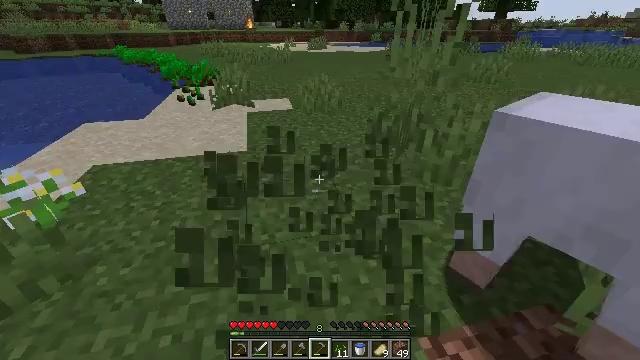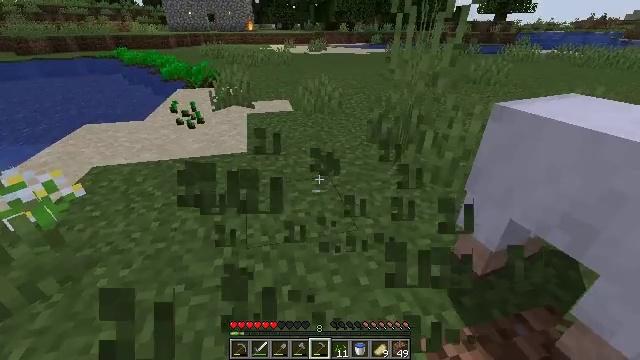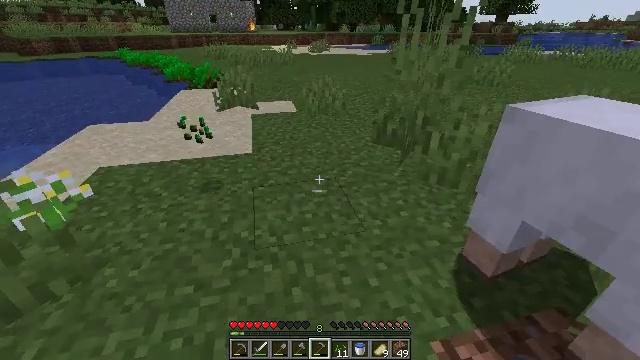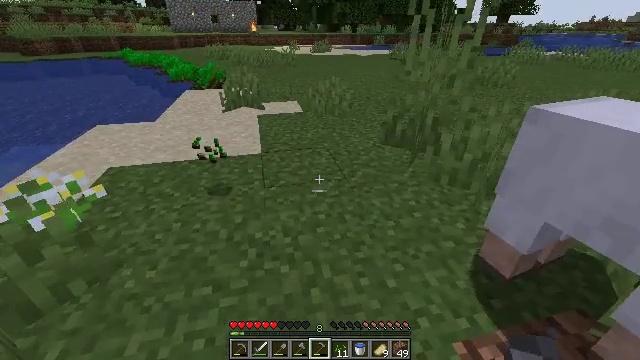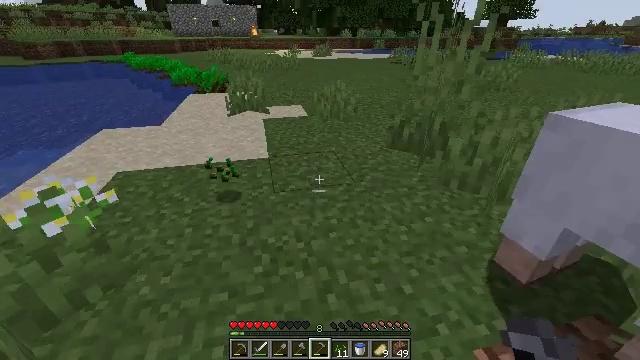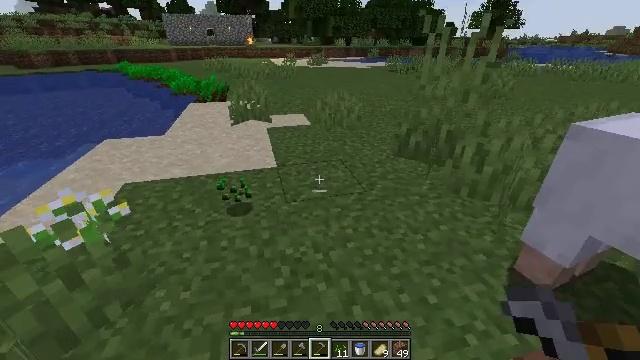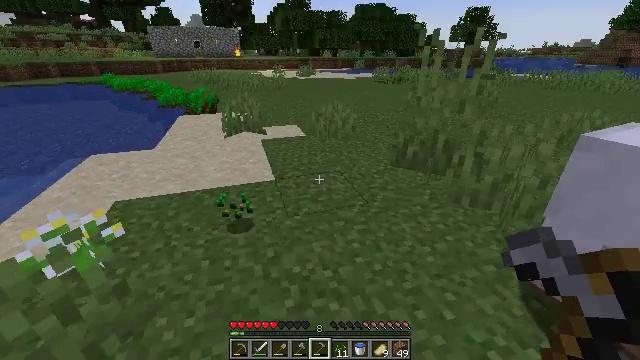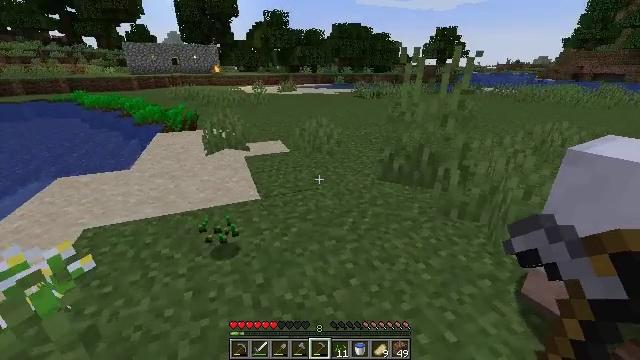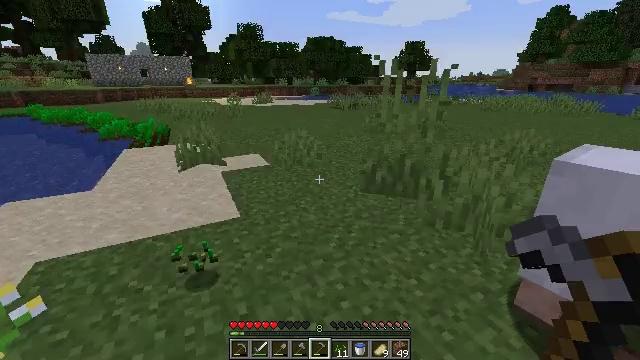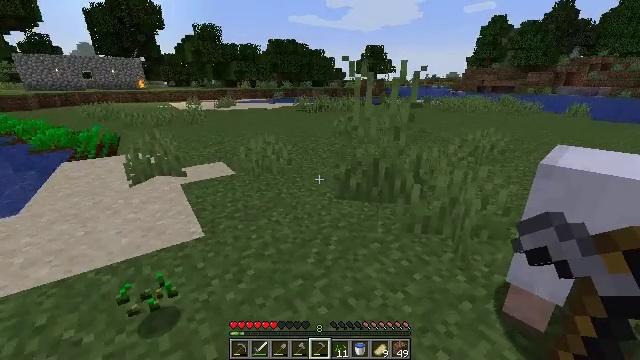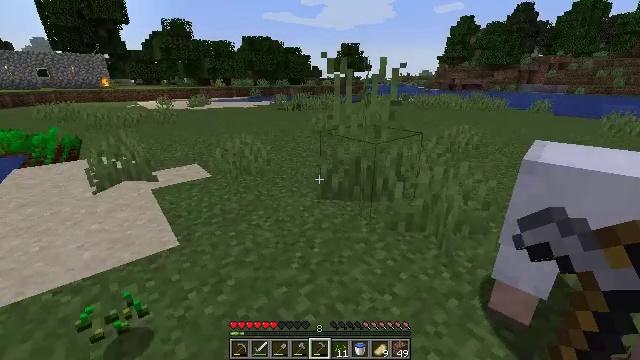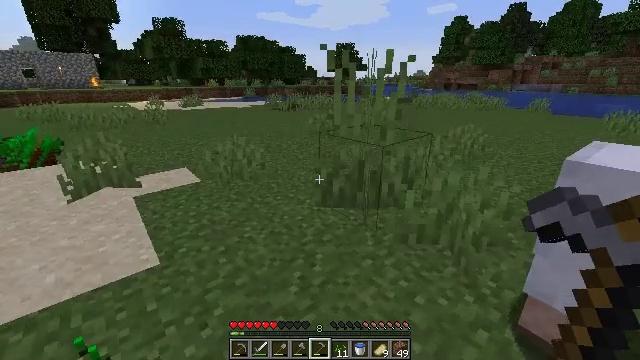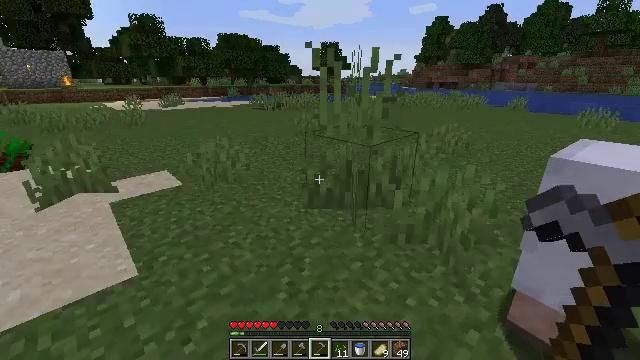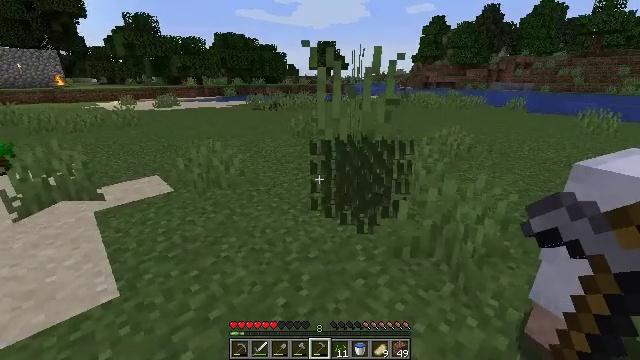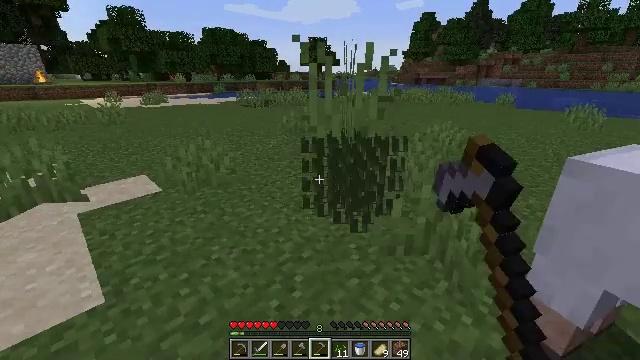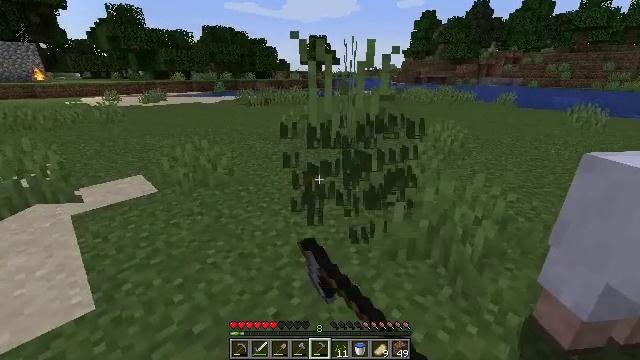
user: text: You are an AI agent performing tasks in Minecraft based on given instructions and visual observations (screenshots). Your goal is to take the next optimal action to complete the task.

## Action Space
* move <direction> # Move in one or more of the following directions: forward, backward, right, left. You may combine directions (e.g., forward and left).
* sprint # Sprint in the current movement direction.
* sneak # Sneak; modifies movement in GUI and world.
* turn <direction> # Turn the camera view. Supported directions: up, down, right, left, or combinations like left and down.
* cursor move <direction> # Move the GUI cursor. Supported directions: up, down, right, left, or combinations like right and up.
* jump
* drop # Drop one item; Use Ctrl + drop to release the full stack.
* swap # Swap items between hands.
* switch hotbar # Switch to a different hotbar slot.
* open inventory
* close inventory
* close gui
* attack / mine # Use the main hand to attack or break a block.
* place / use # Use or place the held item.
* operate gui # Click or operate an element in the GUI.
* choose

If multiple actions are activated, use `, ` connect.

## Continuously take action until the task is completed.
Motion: motion action
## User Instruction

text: Remove the tall grass to clear the area.
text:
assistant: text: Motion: no_op
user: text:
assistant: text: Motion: move left
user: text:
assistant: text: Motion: move left
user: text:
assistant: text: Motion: move left
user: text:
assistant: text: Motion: move left, turn right and up
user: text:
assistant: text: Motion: move forward, turn right and up
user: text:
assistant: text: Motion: move forward, turn right and up
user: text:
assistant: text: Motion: move forward, turn right and up
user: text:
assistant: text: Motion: move forward, turn right
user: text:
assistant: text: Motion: move forward, turn right
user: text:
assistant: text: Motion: move forward, turn right
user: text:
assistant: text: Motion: move forward, turn right
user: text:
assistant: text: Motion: attack / mine
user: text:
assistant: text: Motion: turn right, attack / mine
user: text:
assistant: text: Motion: attack / mine
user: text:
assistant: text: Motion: turn right, attack / mine
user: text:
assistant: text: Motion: no_op
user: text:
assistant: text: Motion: attack / mine